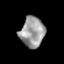
Tissue: prostate
Cell type: T cells
Senescence score: 0.346
Nuclear area (px): 719
Mean DAPI intensity: 156.252